Question: I have not been able to find documentation on this mostly due to the fact that I don't know what to search for. But I have seen how it's done in some ways before so I was able to get some properties to show up in the Properties Pane in Visual Studio, however I now need to add a Property with sub-properties in the Properties Pane. I am now back at square one - not knowing what to search for and not being able to implement it because I cannot find relevant information.
In the Properties pane for most Controls, you'll see this:
Appearance
- - - - -
I can already do this:
Appearance
- - -
But, now I need to have something like the default Font property (add a property but then have sub-properties that are expandable/collapsible, like this:

Currently, the only way I know to get a custom property in the Properties Pane in VS is to do something like this:
'''
public Boolean isBaeltazorAwesome { get; set; }
'''
And that will show a single property in the properties pane. But I need something like in the picture below, where you can expand the Font property and get some more editable sub-properties.
How can this be done?
I know looking for references/off-site resources is "off-topic", but if you do know of any I would appreciate it if you could share. I just have no idea how to search for certain things when I don't know what terminology to use. Is that weird or what?
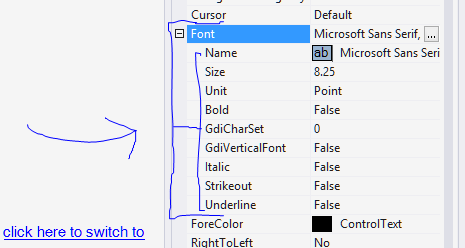
Answer: You could try to define the 'TypeConverter' attribute for your custom property's type declaration:
'''
[TypeConverter(typeof(MyPropertyConverter))]
public struct MyProperty
{
...
}
public class MyPropertyConverter : TypeConverter
{
public override PropertyDescriptorCollection GetProperties(ITypeDescriptorContext context, Object value, Attribute[] attributes)
{
PropertyDescriptorCollection collection = TypeDescriptor.GetProperties(typeof(MyProperty));
// Reorganize the collection of sub-properties
return collection;
}
// overrides of the methods: CanConvertTo, ConvertTo, CanConvertFrom, ConvertFrom etc
}
'''
See example: <URL>